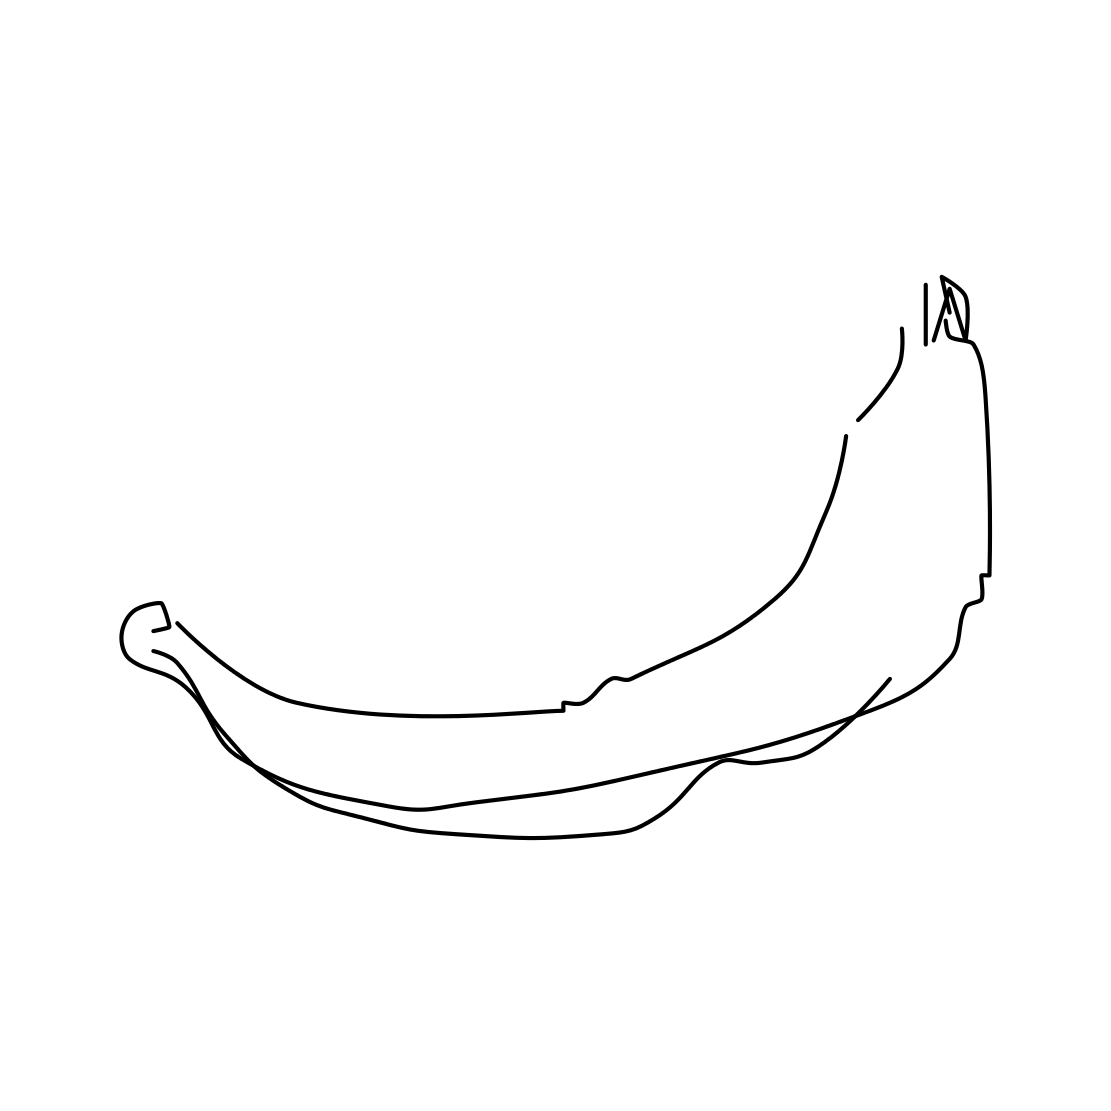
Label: banana